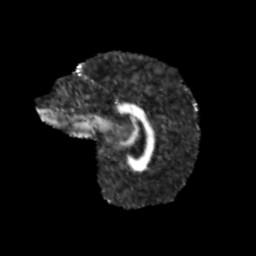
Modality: FA
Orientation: sagittal
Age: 11
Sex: male
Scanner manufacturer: siemens
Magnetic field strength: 3 T
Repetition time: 3.8 s
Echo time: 0.07 s